Question:
I have profiled my web application in Chrome Developer Tools, and came up with the timeline shown above. I'm creating and removing elements as of a hover function. I have read about this in <URL>.
Is this pattern indicating I have a memory leak? The Node count (green line) are continously rising, not dropping on internal GCs. But drops to zero on my forced GC. Is this common behaviour?
I mean, it holds a lot of nodes in memory, even though they are not present. If I check the , no references to DOM-nodes are present (no detached-DOM etc.), which makes me think this is not a memory leak?
What are your five cents?
Code below:
'''
$(document).on("mouseenter", ".btn", function(e){
var el = document.createElement("div");
el.id = "box";
document.body.appendChild(el);
});
$(document).on("mouseleave", ".btn", function(e){
$("#box").remove();
});
'''
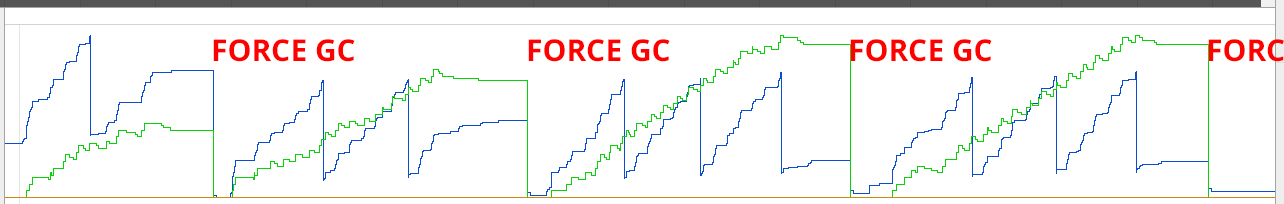
Answer: I'm not seeing a memory leak in the trace you show from Chrome. The piece of information you are missing is that . Let me explain.
I'm not familiar with the garbage collector in v8 but at various times in the past I've worked on garbage collectors. Garbage collection is a balancing act between freeing unused memory rapidly and application responsiveness. In interactive applications in particular you do not want to pause execution for long stretches of time to allow for a complete garbage collection cycle, as it would impact the user's experience. So there exist strategies whereby garbage collection cycles can be rather than . It seems that v8 uses such a strategy, because <URL> states:
> This means that V8:- -
So you should not expect that most cycles will drop the node count to zero.
Why is a forced GC dropping the count to zero? By inference from Google's documentation on debugging memory leaks, I deduce that forcing a GC cycle not only forces the start of a GC cycle but , otherwise forcing a cycle would be useless for folks wanting to know whether there is a memory leak.